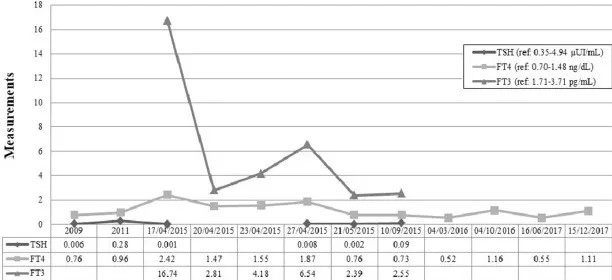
Panel (C) shows the evolution of thyroid function. After pituitary surgery in 2009 the patient developed secondary hypothyroidism and initiated LT4. She was admitted with primary hyperthyroidism in April 2015 and initiated MMI. During antithyroid drug withdrawal before scintigraphy, FT4 and FT3 re-increased above the reference range. MMI was progressively reduced after 6 months of treatment, but after withdrawal in October 2015, central hypothyroidism recurred and she resumed LT4 since March 2016. Abbreviations: LT4, levothyroxine; MMI, methimazole; FT4, free thyroxine; FT3, free triiodothyronine.
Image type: pathology (immunostaining)